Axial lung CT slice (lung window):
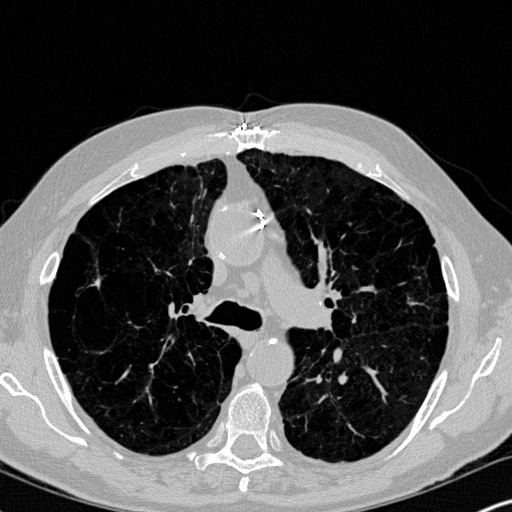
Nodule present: yes
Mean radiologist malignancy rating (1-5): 2.5